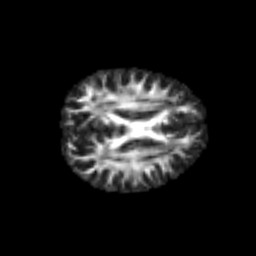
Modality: FA
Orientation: axial
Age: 25
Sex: male
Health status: healthy